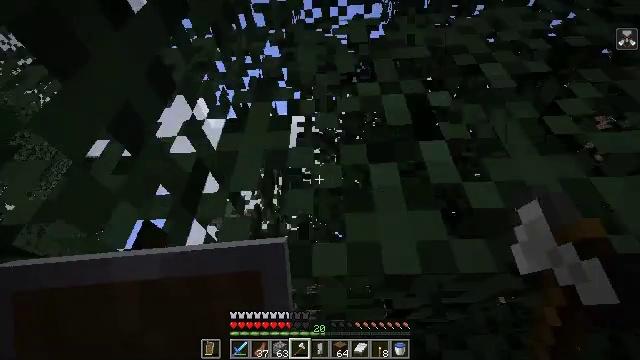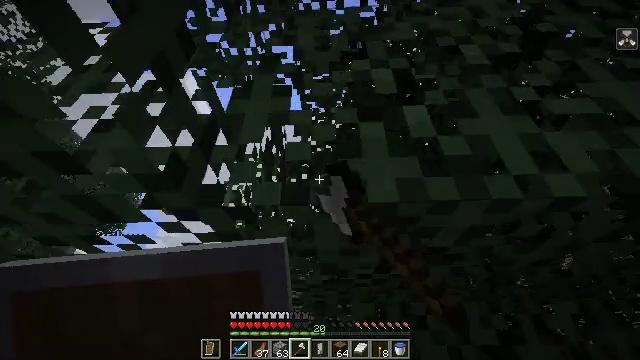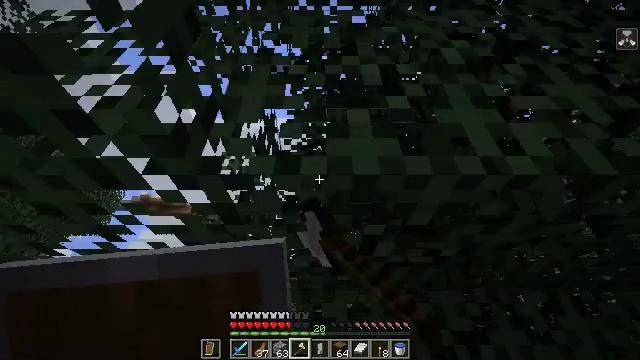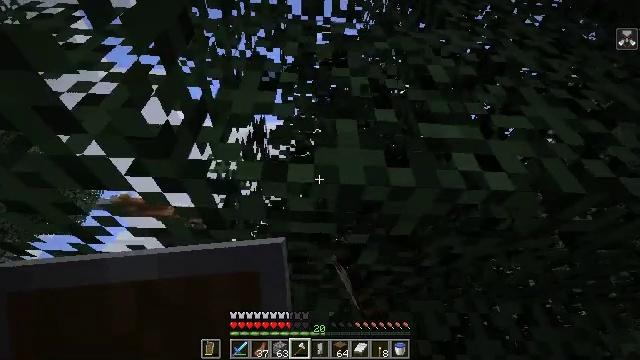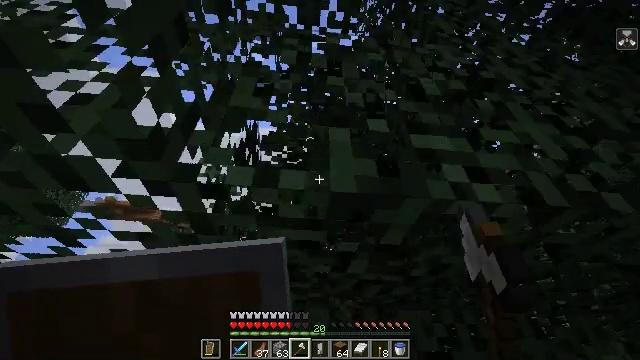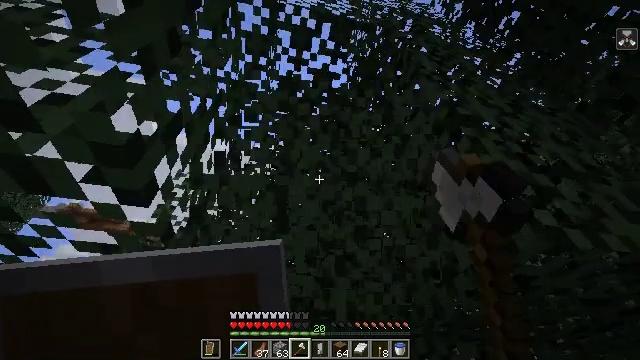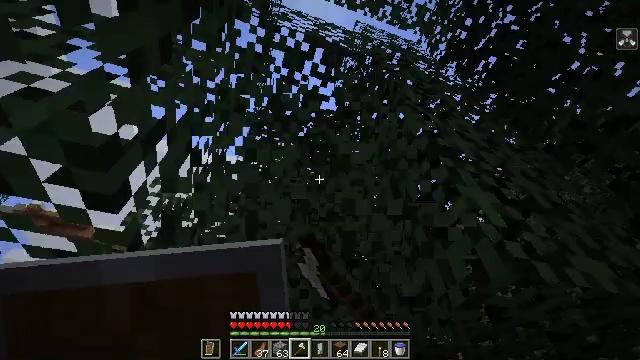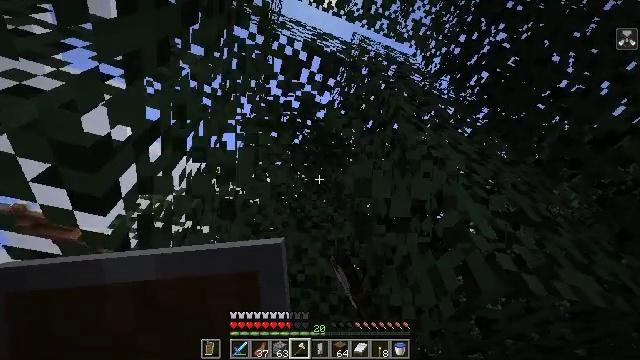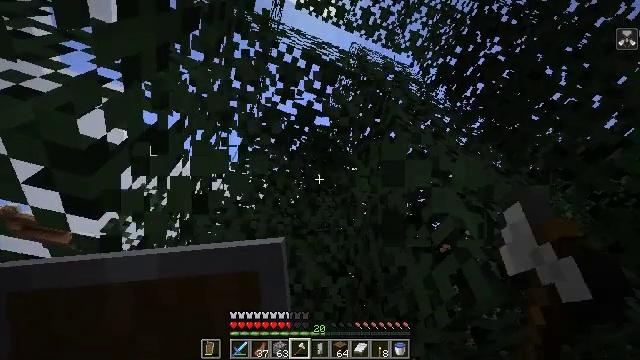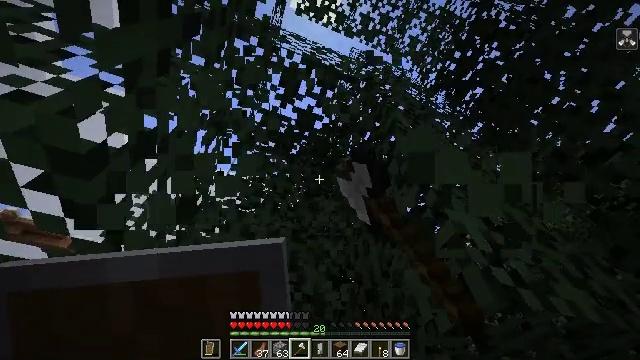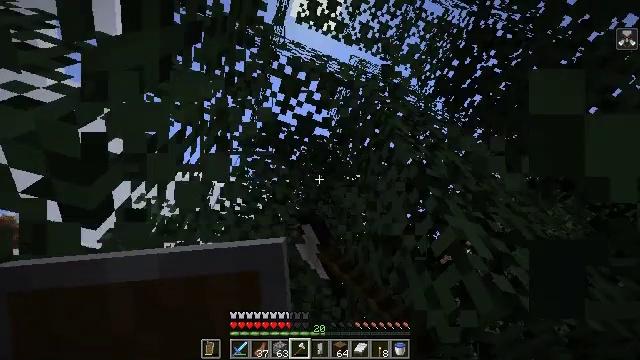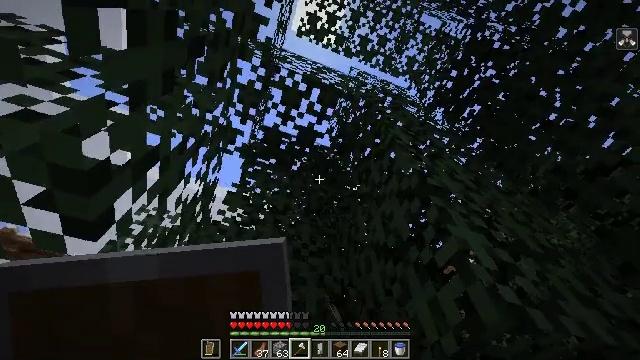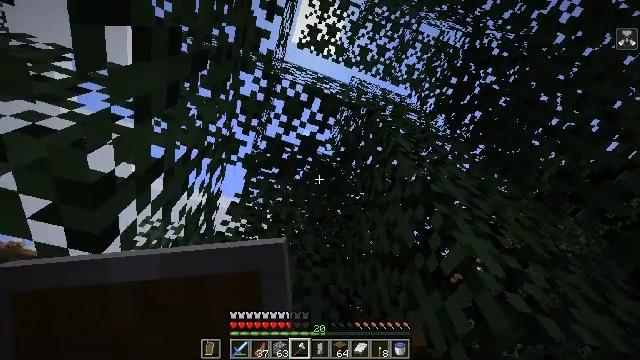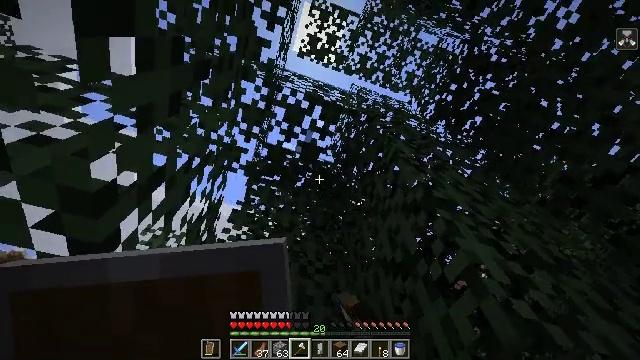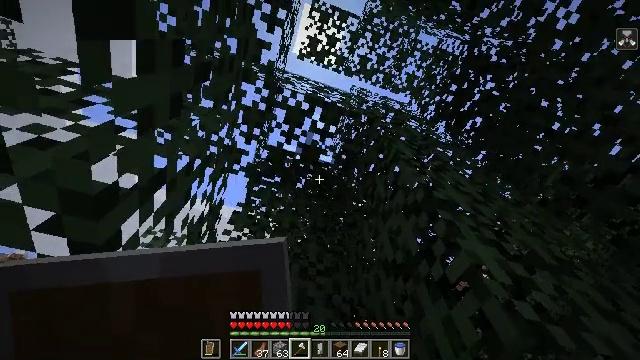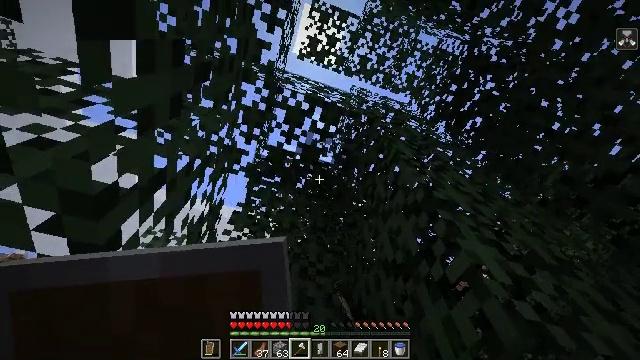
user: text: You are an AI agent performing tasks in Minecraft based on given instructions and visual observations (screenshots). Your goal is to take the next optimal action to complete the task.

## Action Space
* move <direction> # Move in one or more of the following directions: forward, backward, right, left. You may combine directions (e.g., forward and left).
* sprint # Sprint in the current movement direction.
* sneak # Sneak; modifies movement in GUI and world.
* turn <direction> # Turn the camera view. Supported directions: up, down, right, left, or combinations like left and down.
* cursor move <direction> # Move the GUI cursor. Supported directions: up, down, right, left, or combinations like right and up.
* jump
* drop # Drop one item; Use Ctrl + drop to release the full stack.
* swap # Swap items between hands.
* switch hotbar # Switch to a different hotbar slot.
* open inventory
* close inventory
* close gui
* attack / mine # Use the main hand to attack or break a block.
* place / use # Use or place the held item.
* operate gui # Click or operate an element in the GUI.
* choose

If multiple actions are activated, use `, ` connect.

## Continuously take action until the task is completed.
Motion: motion action
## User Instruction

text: Gather spruce leaves to collect foliage.
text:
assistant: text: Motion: turn right, attack / mine
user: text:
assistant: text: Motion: turn right and up, attack / mine
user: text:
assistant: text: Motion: turn right and up, attack / mine
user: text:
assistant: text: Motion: turn right and up, attack / mine
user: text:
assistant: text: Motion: turn right and up, attack / mine
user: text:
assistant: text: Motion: turn right and up, attack / mine
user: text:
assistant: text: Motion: turn right and up, attack / mine
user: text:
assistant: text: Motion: turn right and up, attack / mine
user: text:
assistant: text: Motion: attack / mine
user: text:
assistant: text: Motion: turn up, attack / mine
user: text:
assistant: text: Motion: turn up, attack / mine
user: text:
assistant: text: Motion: turn left and up, attack / mine
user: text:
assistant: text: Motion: turn up, attack / mine
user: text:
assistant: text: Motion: attack / mine
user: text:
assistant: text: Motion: attack / mine
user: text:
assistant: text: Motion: attack / mine
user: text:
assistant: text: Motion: move forward, attack / mine
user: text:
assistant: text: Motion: move forward, attack / mine
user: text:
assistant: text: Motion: move forward, attack / mine
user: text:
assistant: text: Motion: move forward, attack / mine
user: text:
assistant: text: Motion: move forward, attack / mine
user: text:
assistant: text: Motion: attack / mine